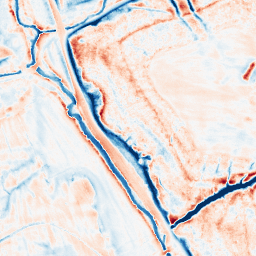
Category: edge_preserving
Decomposition family: anisotropic_diffusion
Decomposition parameters: iterations: 50
kappa: 50
gamma: 0.2
Upsampling method: bicubic_3x
Upsampling parameters: scale: 3
Upsampling scale: 3